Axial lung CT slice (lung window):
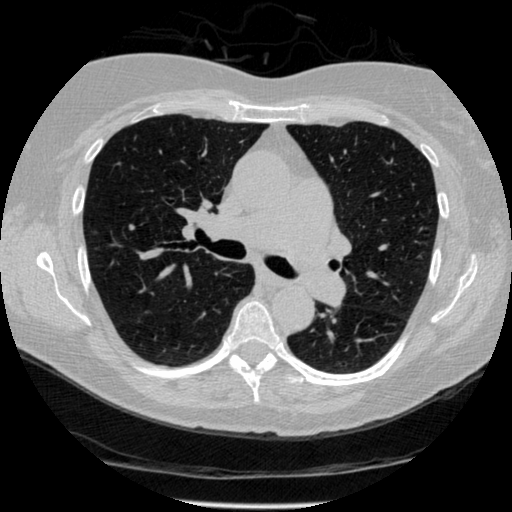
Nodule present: no